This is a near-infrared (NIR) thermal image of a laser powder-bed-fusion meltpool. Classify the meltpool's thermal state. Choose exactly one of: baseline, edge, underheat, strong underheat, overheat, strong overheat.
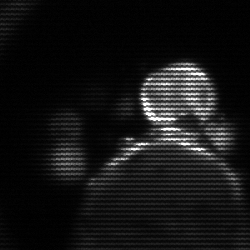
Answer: edge